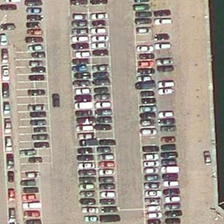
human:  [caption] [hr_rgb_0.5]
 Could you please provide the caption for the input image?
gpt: many cars are parked in a parking lot .

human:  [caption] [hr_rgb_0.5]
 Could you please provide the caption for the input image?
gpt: many cars are parked in a parking lot .

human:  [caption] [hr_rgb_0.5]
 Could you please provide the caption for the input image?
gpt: many cars are parked in a parking lot .

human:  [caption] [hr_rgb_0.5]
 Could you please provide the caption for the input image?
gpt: many cars are parked in a parking lot .

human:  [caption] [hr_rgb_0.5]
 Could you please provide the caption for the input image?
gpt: many cars are parked in a parking lot .